Aerial crown-view tile of a tropical tree (Barro Colorado Island, Panama), acquired 20241014:
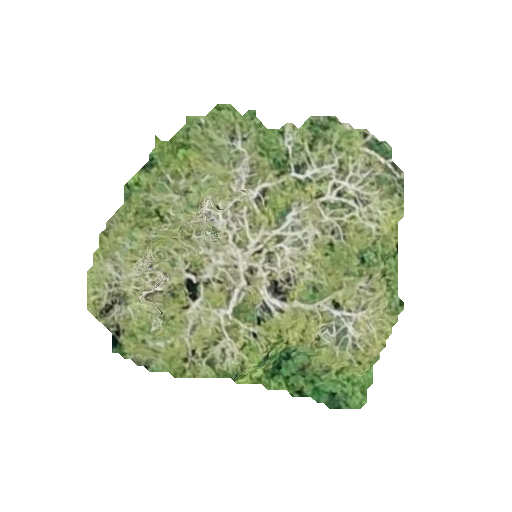
Species: Lonchocarpus heptaphyllus
GBIF accepted scientific name: Lonchocarpus heptaphyllus
Crown area: 112.117 m²